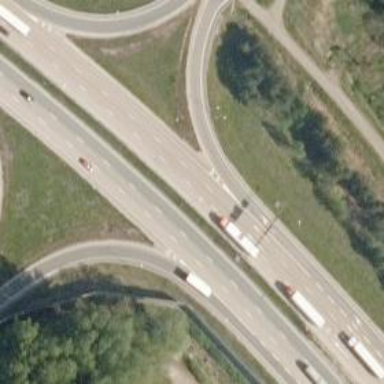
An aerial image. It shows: Trunk link highway with asphalt surface.